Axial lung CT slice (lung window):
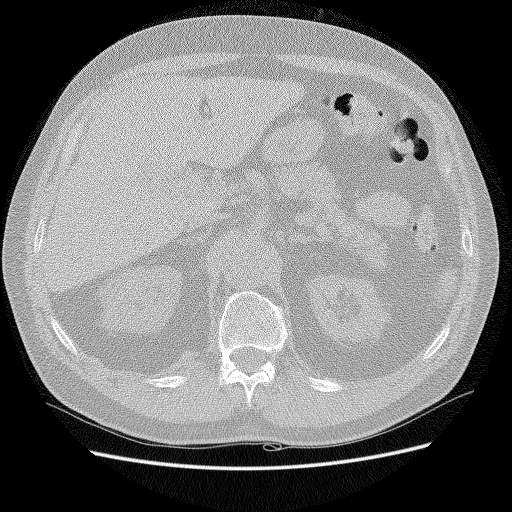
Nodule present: no